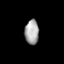
Tissue: prostate
Cell type: T cells
Senescence score: 0.3162
Nuclear area (px): 337
Mean DAPI intensity: 166.938